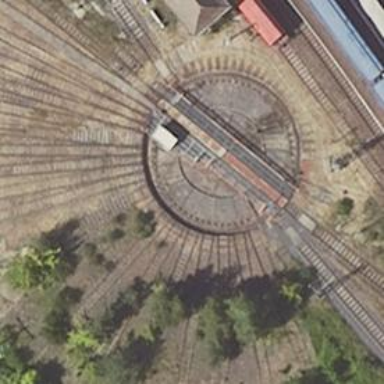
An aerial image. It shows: Unused railway yard.